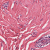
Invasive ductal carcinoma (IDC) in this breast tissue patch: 0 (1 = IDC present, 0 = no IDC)